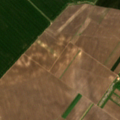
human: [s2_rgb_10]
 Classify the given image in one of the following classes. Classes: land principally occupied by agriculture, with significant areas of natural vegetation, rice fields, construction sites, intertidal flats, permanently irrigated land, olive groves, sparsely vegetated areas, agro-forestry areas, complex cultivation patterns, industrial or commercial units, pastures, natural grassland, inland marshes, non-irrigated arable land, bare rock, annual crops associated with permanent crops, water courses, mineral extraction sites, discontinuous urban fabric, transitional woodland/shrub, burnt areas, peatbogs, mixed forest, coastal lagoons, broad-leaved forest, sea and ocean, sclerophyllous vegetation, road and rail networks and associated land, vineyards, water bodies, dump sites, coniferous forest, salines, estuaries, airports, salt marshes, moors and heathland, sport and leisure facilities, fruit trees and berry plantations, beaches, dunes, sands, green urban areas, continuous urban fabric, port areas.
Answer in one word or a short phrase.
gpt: non-irrigated arable land, complex cultivation patterns